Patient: sex M, age 74
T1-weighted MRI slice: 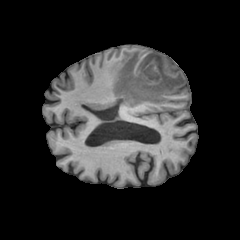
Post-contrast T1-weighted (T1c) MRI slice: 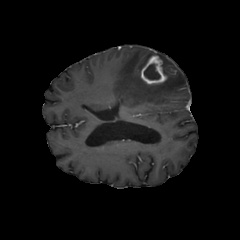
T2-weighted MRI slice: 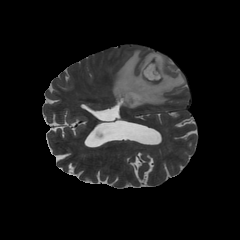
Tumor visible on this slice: yes
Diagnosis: Glioblastoma, IDH-wildtype
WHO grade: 4